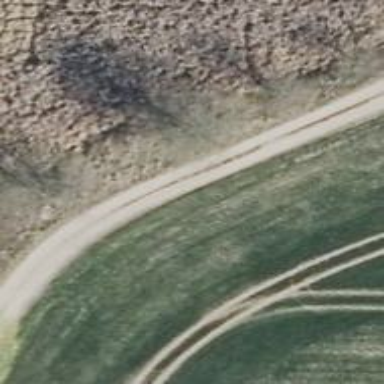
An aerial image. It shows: Sandy track road with grade3 tracktype.